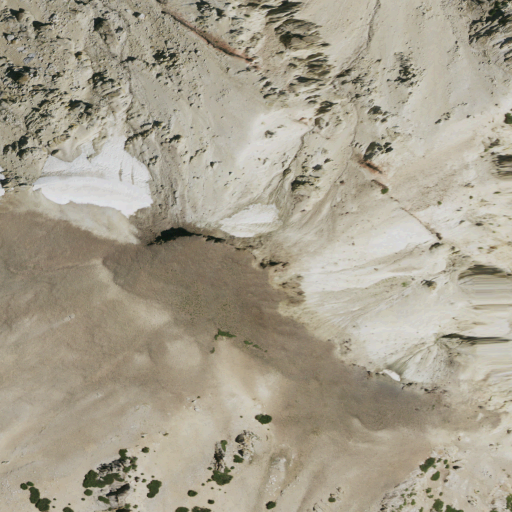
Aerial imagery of mountain in California named Hanna Mountain containing barren land, shrub, grassland, and snow